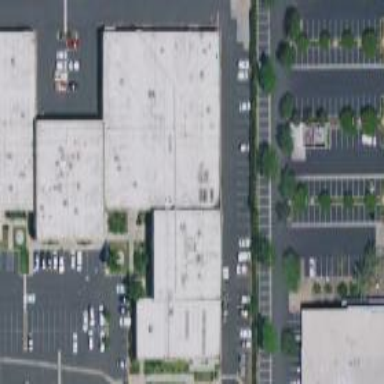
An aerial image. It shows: Industrial building.